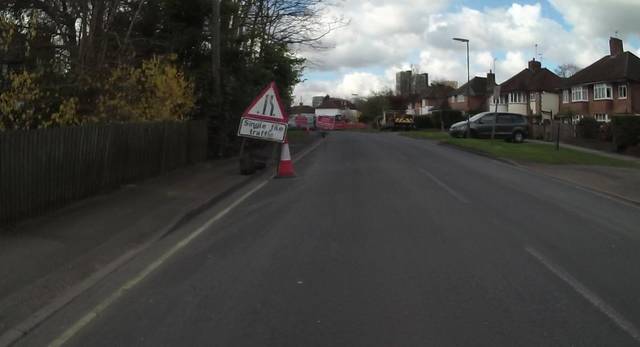
Region: United Kingdom
Coordinates: 51.32, -0.55